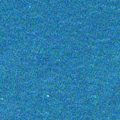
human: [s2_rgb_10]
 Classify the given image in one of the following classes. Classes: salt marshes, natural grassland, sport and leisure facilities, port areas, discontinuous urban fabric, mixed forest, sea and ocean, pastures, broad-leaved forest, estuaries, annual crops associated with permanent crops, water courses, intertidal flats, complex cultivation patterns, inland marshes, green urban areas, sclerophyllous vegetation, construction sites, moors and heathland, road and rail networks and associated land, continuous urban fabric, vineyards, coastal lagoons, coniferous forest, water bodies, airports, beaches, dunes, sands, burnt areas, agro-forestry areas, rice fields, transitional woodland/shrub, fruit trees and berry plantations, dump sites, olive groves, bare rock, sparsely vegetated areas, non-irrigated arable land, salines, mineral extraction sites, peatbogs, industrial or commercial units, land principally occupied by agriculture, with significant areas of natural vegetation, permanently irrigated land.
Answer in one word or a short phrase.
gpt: sea and ocean